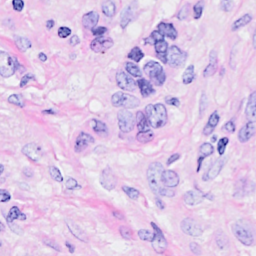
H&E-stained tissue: Breast